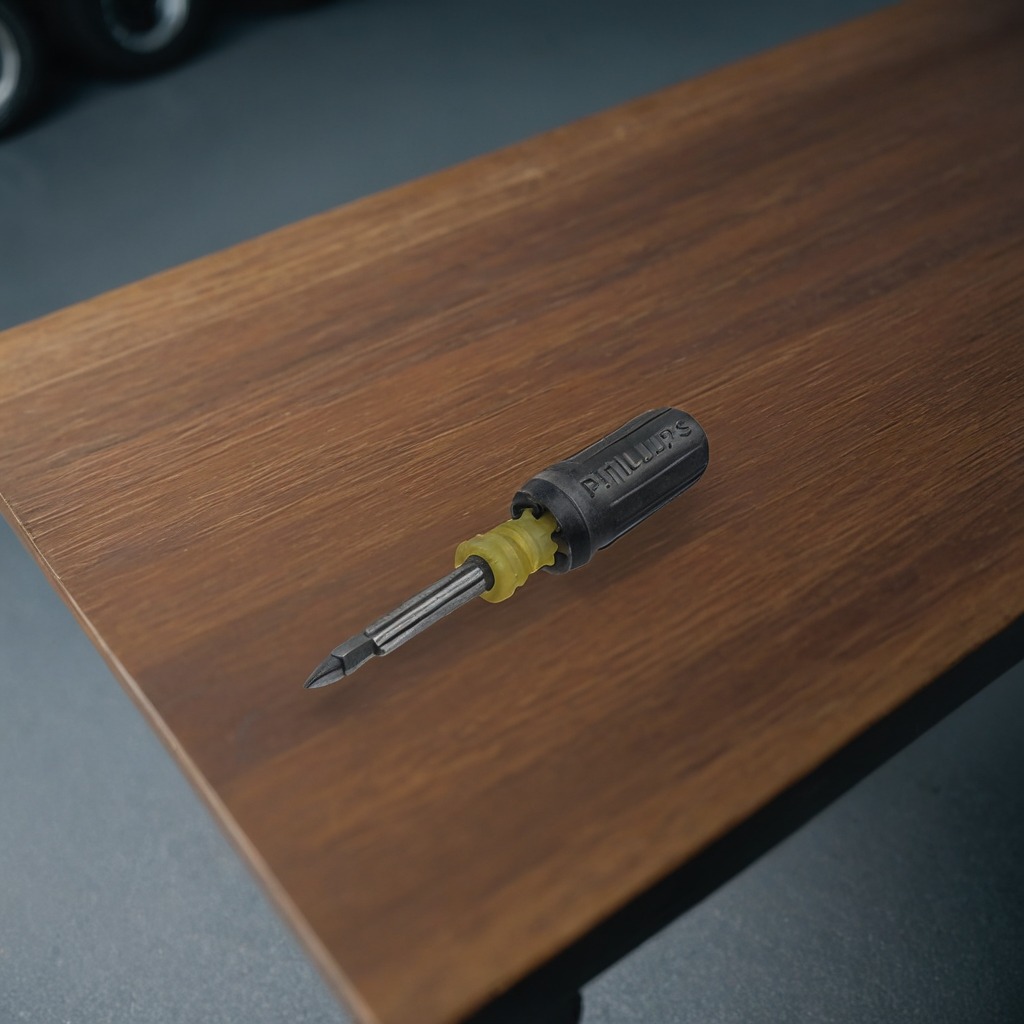
A screwdriver is lying on the old table with faint burn marks in a small garage at twilight.